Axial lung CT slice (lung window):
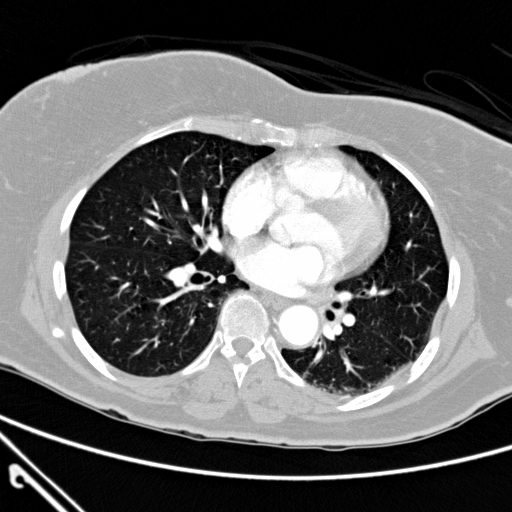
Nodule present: no